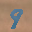
Label: 9